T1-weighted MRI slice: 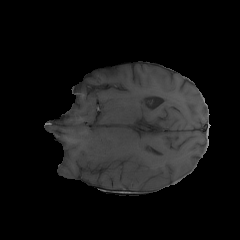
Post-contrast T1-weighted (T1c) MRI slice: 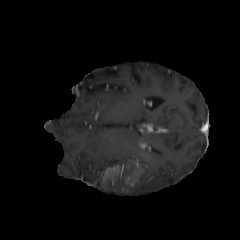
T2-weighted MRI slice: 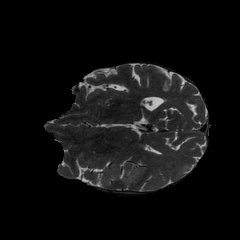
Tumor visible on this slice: yes